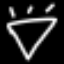
Label: diamond